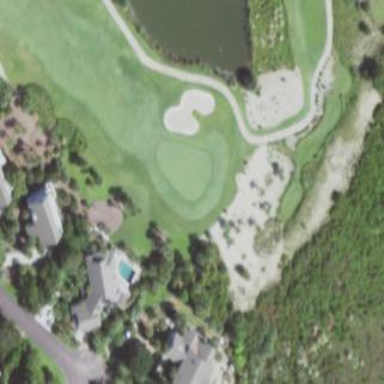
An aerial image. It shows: Golf bunker filled with sandy terrain.